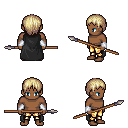
a pixel art fantasy rpg character, male body template, human, dark skin, black cape, gold greaves, white blonde plain hairstyle, white cloth bracers, spear, four views (front, back, left, right), 2x2 character sprite sheet, small pixel art, hard edges, no anti-aliasing